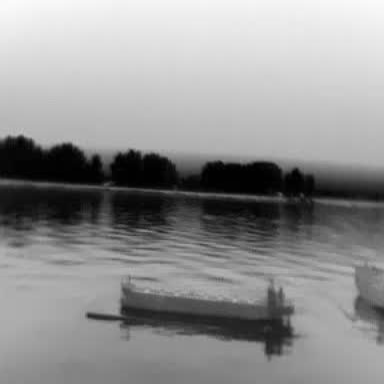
There is a liner in the infrared image.